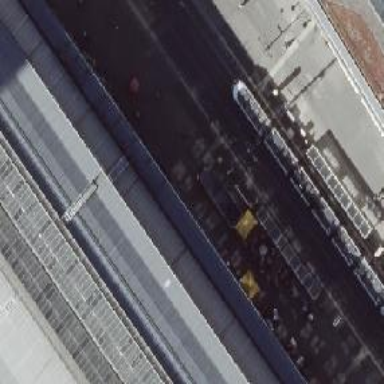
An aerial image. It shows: Subway entrance.